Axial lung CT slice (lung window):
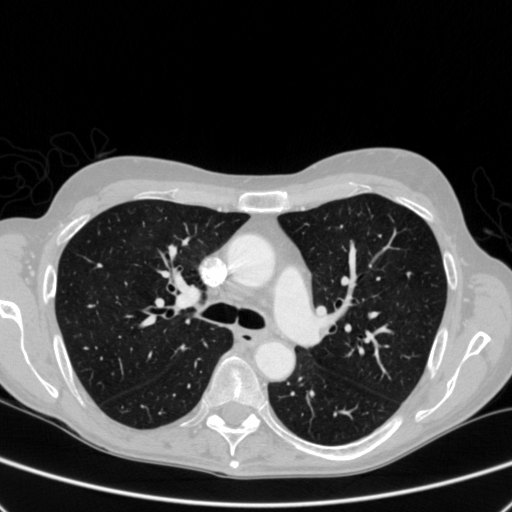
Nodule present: no